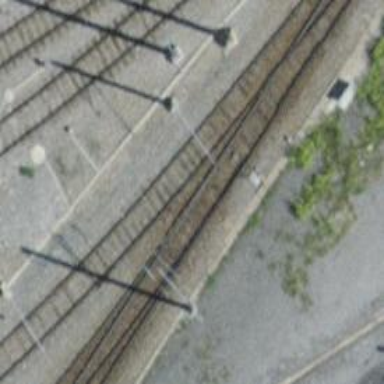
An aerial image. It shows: Siding railway track with electrified contact line.